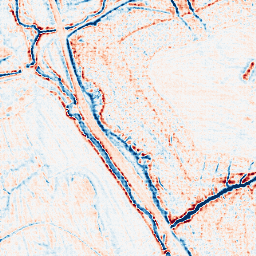
Category: edge_preserving
Decomposition family: anisotropic_diffusion
Decomposition parameters: iterations: 10
kappa: 30
gamma: 0.2
Upsampling method: sinc_hamming
Upsampling parameters: scale: 4
kernel_size: 4
Upsampling scale: 4